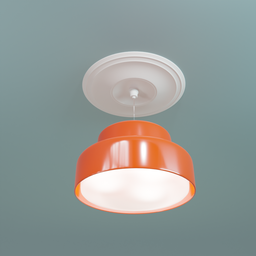
Label: lighting